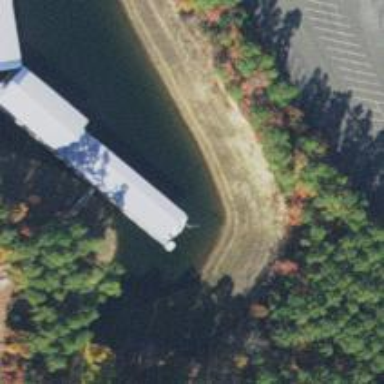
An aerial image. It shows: Building designated for boat storage.